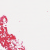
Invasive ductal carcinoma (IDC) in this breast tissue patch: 0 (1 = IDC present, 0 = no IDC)